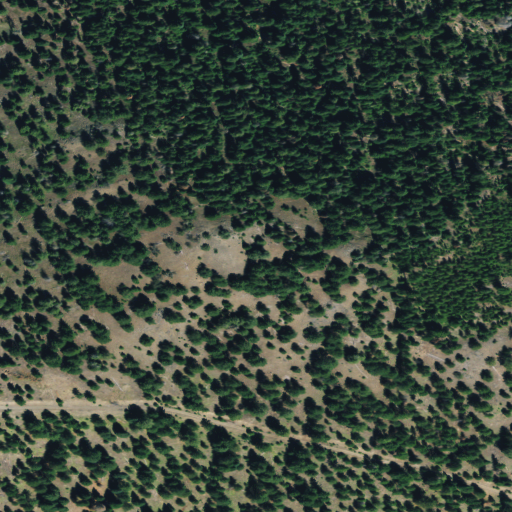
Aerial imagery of ridge(s) in Oregon named Spaulding Ridge containing evergreen forest and shrub